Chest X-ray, PA view. Patient: 49 years old, sex F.
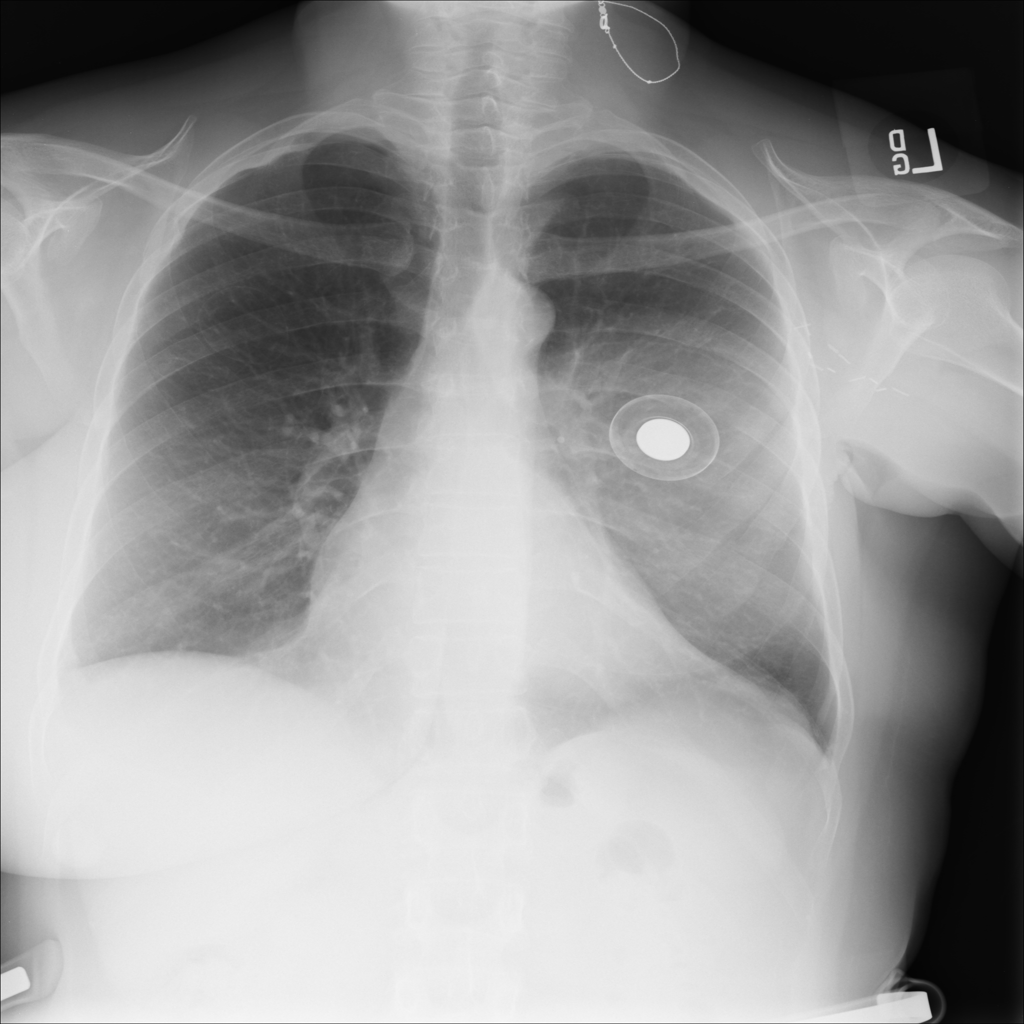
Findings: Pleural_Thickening